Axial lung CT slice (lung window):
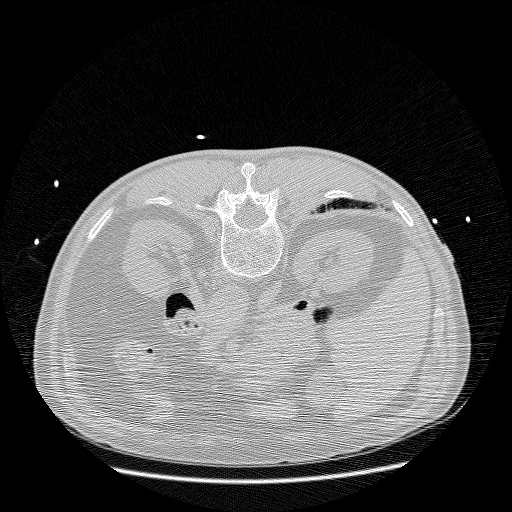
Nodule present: no